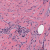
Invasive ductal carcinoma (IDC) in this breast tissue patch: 0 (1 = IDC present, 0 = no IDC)